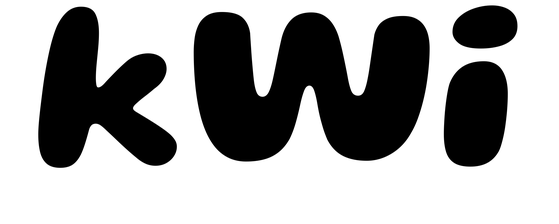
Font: Gluten_Bold